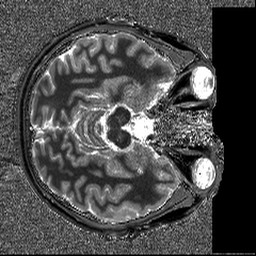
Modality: T1map
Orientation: axial
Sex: male